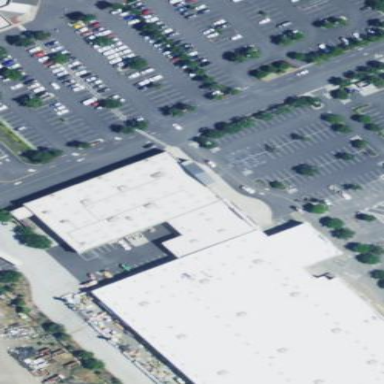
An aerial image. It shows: Retail department store.